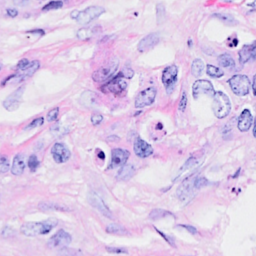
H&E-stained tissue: Breast